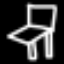
Label: chair